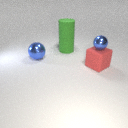
large red rubber cube below small blue metal sphere